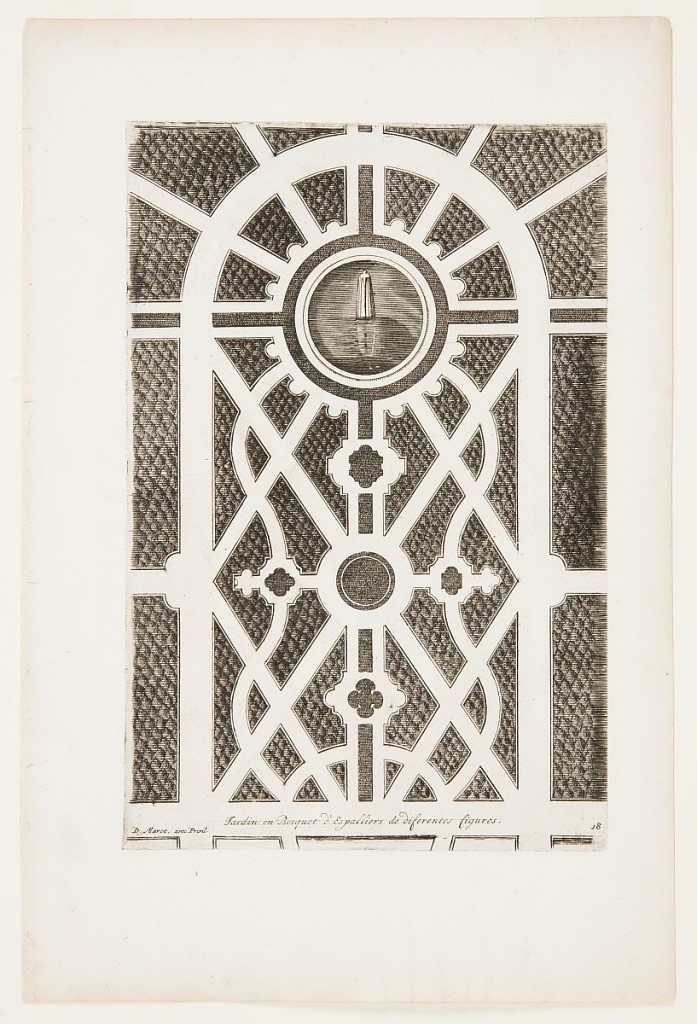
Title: Jardin en Bosquet d'Espalliers de diferentes figures (Garden Grove of Espaliersof Different Forms), in Nouveaux Livre de Parterres contenant 24 pensséz diferantes (New Book of Designs Containing 24 Ideas for Garden Beds)
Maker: Daniel Marot, French, active in the Netherlands and England, 1661–1752
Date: ca. 1700
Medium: Etching and engraving on white laid paper
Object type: Print
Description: Landscape architecture design for garden.